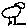
Label: bird